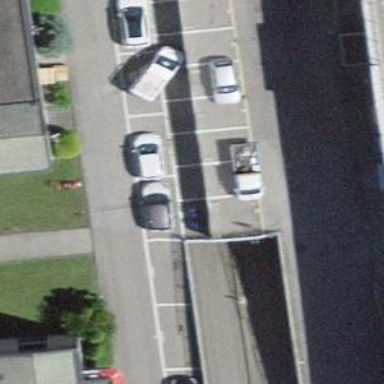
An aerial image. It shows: Parking entrance.